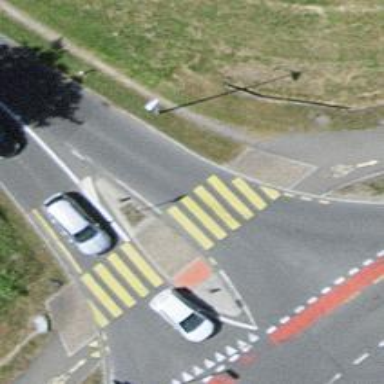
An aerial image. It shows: Uncontrolled zebra crossing with pedestrian island.